Field crop: maize
Growth stage: 2
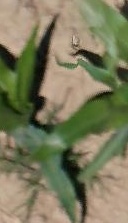
Species: maize